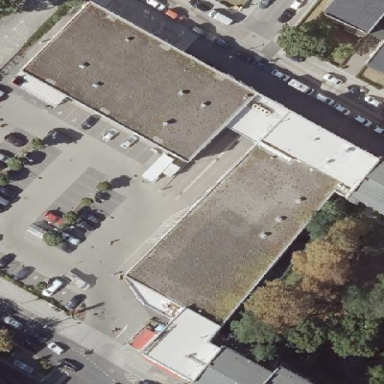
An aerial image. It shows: Retail building with flat roof.